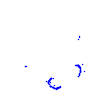
Particle: proton